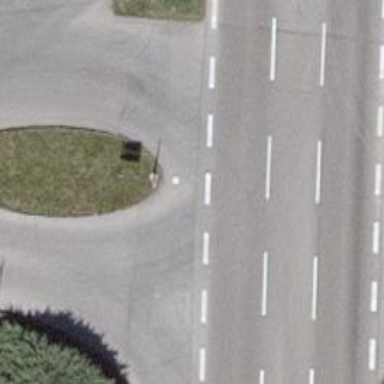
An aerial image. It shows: Road with "give way" sign.